Chest X-ray:
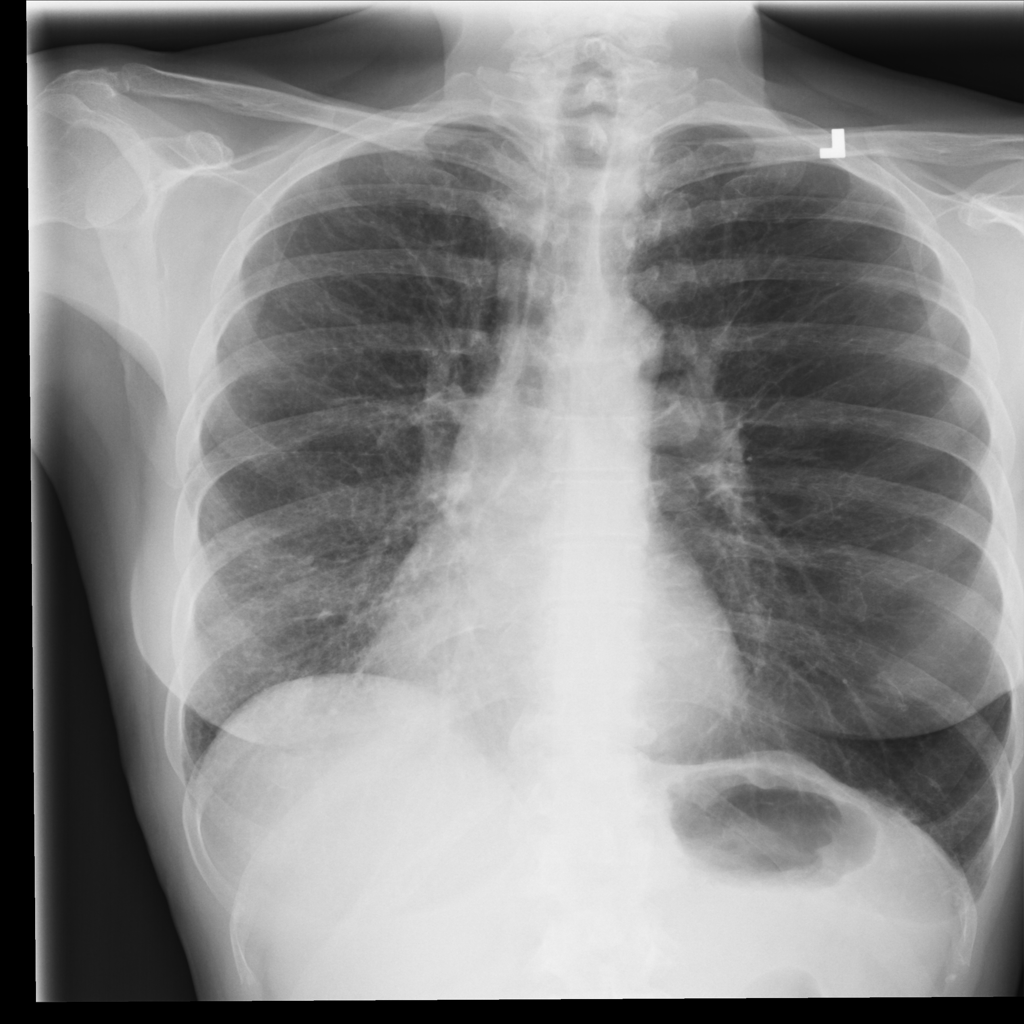
Findings: Emphysema, Consolidation
No abnormal finding: no